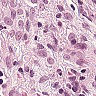
Metastatic tissue present: yes